Field crop: maize
Growth stage: 2
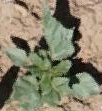
Species: datura